Question: It would be nice if there is a way to customize the 'CFileDialog' error messages.
For example, Entering an invalid drive in the edit box causes an error message like below.

I want to show a here. Is it possible 'CFileDialog'?
Here is the code snippet:
'''
CFileDialog dlgFile( TRUE, 0, 0, OFN_HIDEREADONLY | OFN_ALLOWMULTISELECT, szFilters, 0, 0, 0 );
dlgFile.m_ofn.FlagsEx |= OFN_EX_NOPLACESBAR;
dlgFile.m_ofn.lpstrTitle= csTitle;
dlgFile.m_ofn.lpstrInitialDir = NULL;
const int nMaxFiles = 2512;
const int nBuffSize = ( ( nMaxFiles * ( MAX_PATH + 1 ) ) + 1 ) * sizeof( TCHAR );
dlgFile.GetOFN().lpstrFile = new TCHAR[ nBuffSize ];
::ZeroMemory( dlgFile.GetOFN().lpstrFile, nBuffSize );
dlgFile.GetOFN().nMaxFile = nBuffSize;
if( dlgFile.DoModal() == IDOK )
{
...
...
}
'''
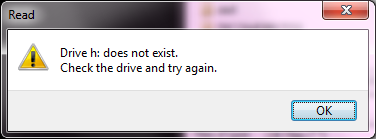
Answer: if it's ok just to modify the dialog, you can install a hook <URL> with WH_CBT.